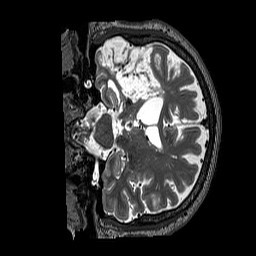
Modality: T2w
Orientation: coronal
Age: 61
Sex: male
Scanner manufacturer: siemens
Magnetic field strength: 3 T
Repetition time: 3.2 s
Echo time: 0.567 s